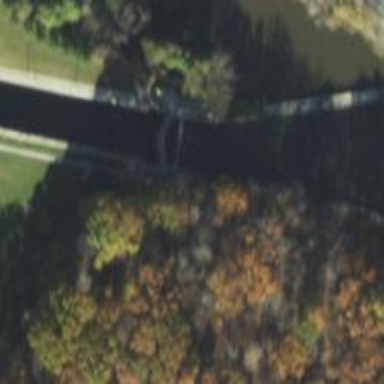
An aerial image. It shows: Lock gate on waterway.